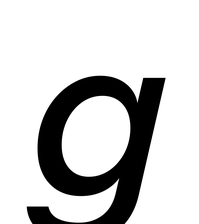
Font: InstrumentSans-Italic_Medium_Italic